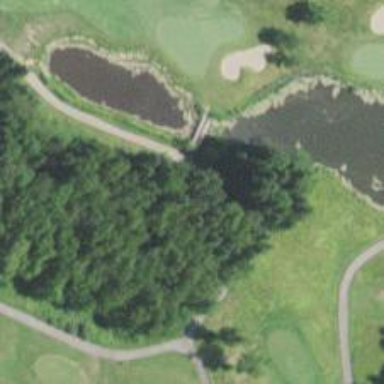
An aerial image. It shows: Path for golf carts.